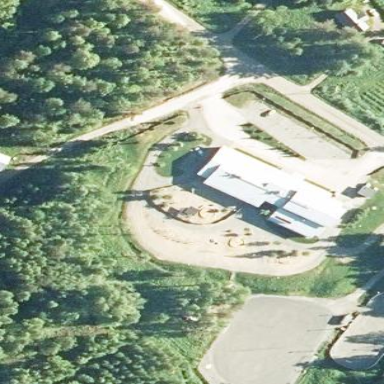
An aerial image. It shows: School building.